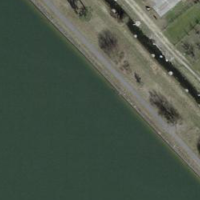
EUNIS habitat code: 15
Species observed at this site:
Xenus cinereus